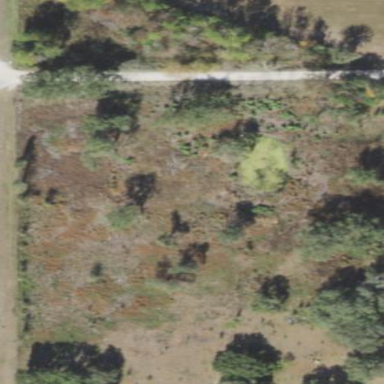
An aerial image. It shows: Mixed leaf woodland.